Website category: movie
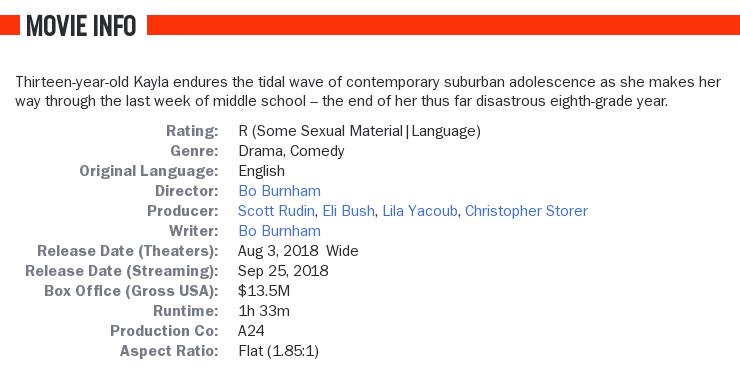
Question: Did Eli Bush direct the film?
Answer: no

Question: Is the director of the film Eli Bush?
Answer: no

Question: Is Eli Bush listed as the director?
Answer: no

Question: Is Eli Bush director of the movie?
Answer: no

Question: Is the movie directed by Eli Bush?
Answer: no

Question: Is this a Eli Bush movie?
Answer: no

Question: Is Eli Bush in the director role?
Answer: no

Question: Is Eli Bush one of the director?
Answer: no

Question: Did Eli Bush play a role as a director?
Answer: no

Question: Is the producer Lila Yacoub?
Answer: yes

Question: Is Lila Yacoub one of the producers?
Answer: yes

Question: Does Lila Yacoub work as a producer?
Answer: yes

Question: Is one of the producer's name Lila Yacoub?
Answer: yes

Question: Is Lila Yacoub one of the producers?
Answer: yes

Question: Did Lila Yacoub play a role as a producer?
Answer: yes

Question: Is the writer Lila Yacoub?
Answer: no

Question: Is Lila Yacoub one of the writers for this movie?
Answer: no

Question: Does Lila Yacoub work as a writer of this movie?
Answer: no

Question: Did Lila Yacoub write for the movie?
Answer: no

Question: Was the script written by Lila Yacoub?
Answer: no

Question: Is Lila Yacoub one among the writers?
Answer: no

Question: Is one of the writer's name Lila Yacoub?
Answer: no

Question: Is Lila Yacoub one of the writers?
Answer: no

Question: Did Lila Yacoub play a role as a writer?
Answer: no

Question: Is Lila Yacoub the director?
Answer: no

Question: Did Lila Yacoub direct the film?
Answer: no

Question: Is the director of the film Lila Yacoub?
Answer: no

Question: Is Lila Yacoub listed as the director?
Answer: no

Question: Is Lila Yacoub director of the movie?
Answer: no

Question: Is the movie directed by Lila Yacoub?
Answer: no

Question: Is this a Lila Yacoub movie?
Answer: no

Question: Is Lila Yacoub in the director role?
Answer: no

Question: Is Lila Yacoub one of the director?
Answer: no

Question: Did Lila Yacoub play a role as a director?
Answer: no

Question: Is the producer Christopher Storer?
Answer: yes

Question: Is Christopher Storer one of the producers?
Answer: yes

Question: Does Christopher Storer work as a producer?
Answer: yes

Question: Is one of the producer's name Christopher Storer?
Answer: yes

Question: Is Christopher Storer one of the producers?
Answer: yes

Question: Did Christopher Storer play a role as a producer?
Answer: yes

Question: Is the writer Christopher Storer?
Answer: no

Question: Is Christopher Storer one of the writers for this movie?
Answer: no

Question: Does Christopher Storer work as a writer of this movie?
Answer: no

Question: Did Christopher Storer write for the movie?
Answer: no

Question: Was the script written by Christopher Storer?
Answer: no

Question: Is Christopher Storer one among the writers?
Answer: no

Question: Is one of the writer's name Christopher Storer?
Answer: no

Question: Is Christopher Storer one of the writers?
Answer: no

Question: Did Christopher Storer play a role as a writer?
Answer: no

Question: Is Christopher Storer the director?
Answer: no

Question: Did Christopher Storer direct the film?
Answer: no

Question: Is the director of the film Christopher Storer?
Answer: no

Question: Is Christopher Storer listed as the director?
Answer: no

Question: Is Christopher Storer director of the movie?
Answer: no

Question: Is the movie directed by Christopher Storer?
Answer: no

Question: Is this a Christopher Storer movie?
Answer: no

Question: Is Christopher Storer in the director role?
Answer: no

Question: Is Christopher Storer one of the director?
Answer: no

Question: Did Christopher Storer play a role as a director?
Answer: no